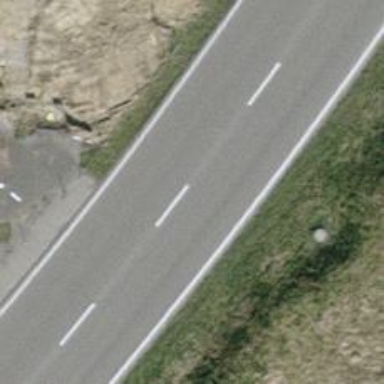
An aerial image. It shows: Primary road with asphalt surface.